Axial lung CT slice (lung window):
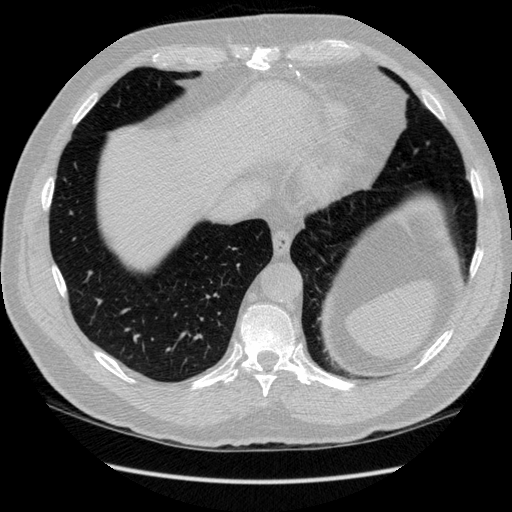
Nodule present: no